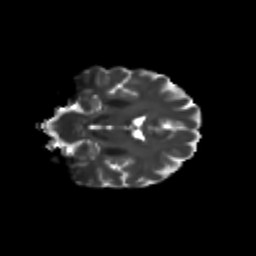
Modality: T2w
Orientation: coronal
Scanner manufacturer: siemens
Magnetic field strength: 3 T
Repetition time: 9.2 s
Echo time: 0.084 s